Current action and preconditions to check: path_clear

Your task: For each precondition in the list above, predict whether it will hold at this action.

Consider the current scene as observed from the mobile robot's camera, and analyze the predicted future states of all dynamic agents (e.g., people, animals, vehicles, or any moving entities) within the NEXT SECOND.

IMPORTANT: Only answer "very likely" if you are absolutely certain—based on strong, clear evidence—that a dynamic agent will violate the precondition in the predicted future state. Do NOT answer "very likely" for unlikely, ambiguous, or low-probability risks.

Ask yourself for each precondition: Is there a high probability, with clear and convincing evidence, that the predicted future states of any dynamic agent will interfere with the predicted future state of the currently executing action within the NEXT SECOND, causing that precondition to fail?

Assess the risk level based on these predictions. Use "likely" or "very likely" if motions create a clear risk of interference.

Use "neutral" or "improbable" if agents are nearby but their predicted paths are clearly diverging or non-conflicting.

Failure Risk Categories: "very improbable", "improbable", "neutral", "likely", "very likely"

Answer Format: Output ONLY the probability_of_failure value from these categories: "very improbable", "improbable", "neutral", "likely", "very likely"

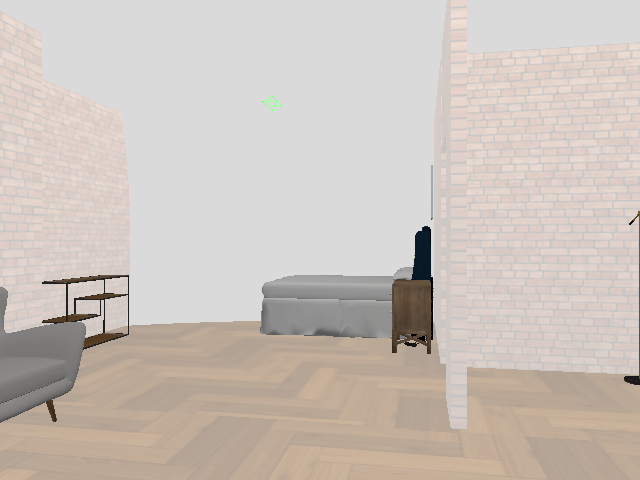

Answer: very improbable